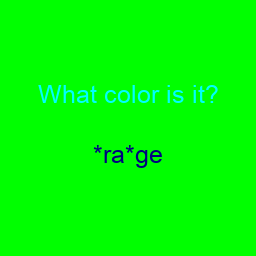
Color: navy
Color name shown: orange
Background color: lime
Question text color: cyan